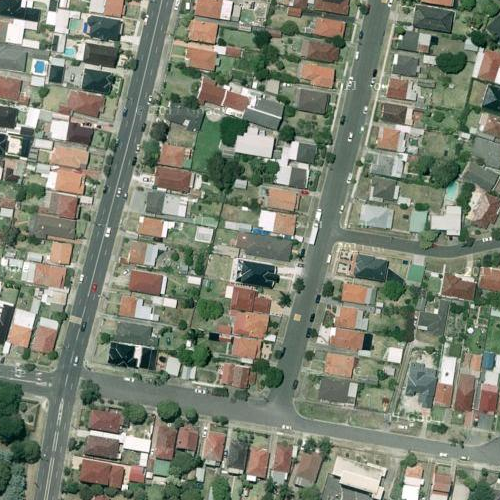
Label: sydney